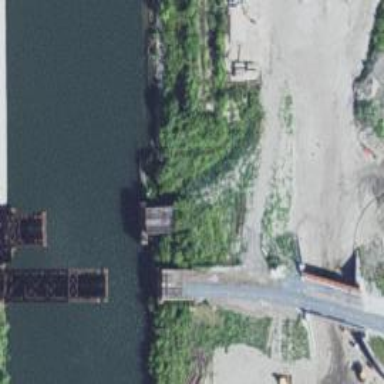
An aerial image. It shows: Bascule movable bridge for abandoned railway.